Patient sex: F
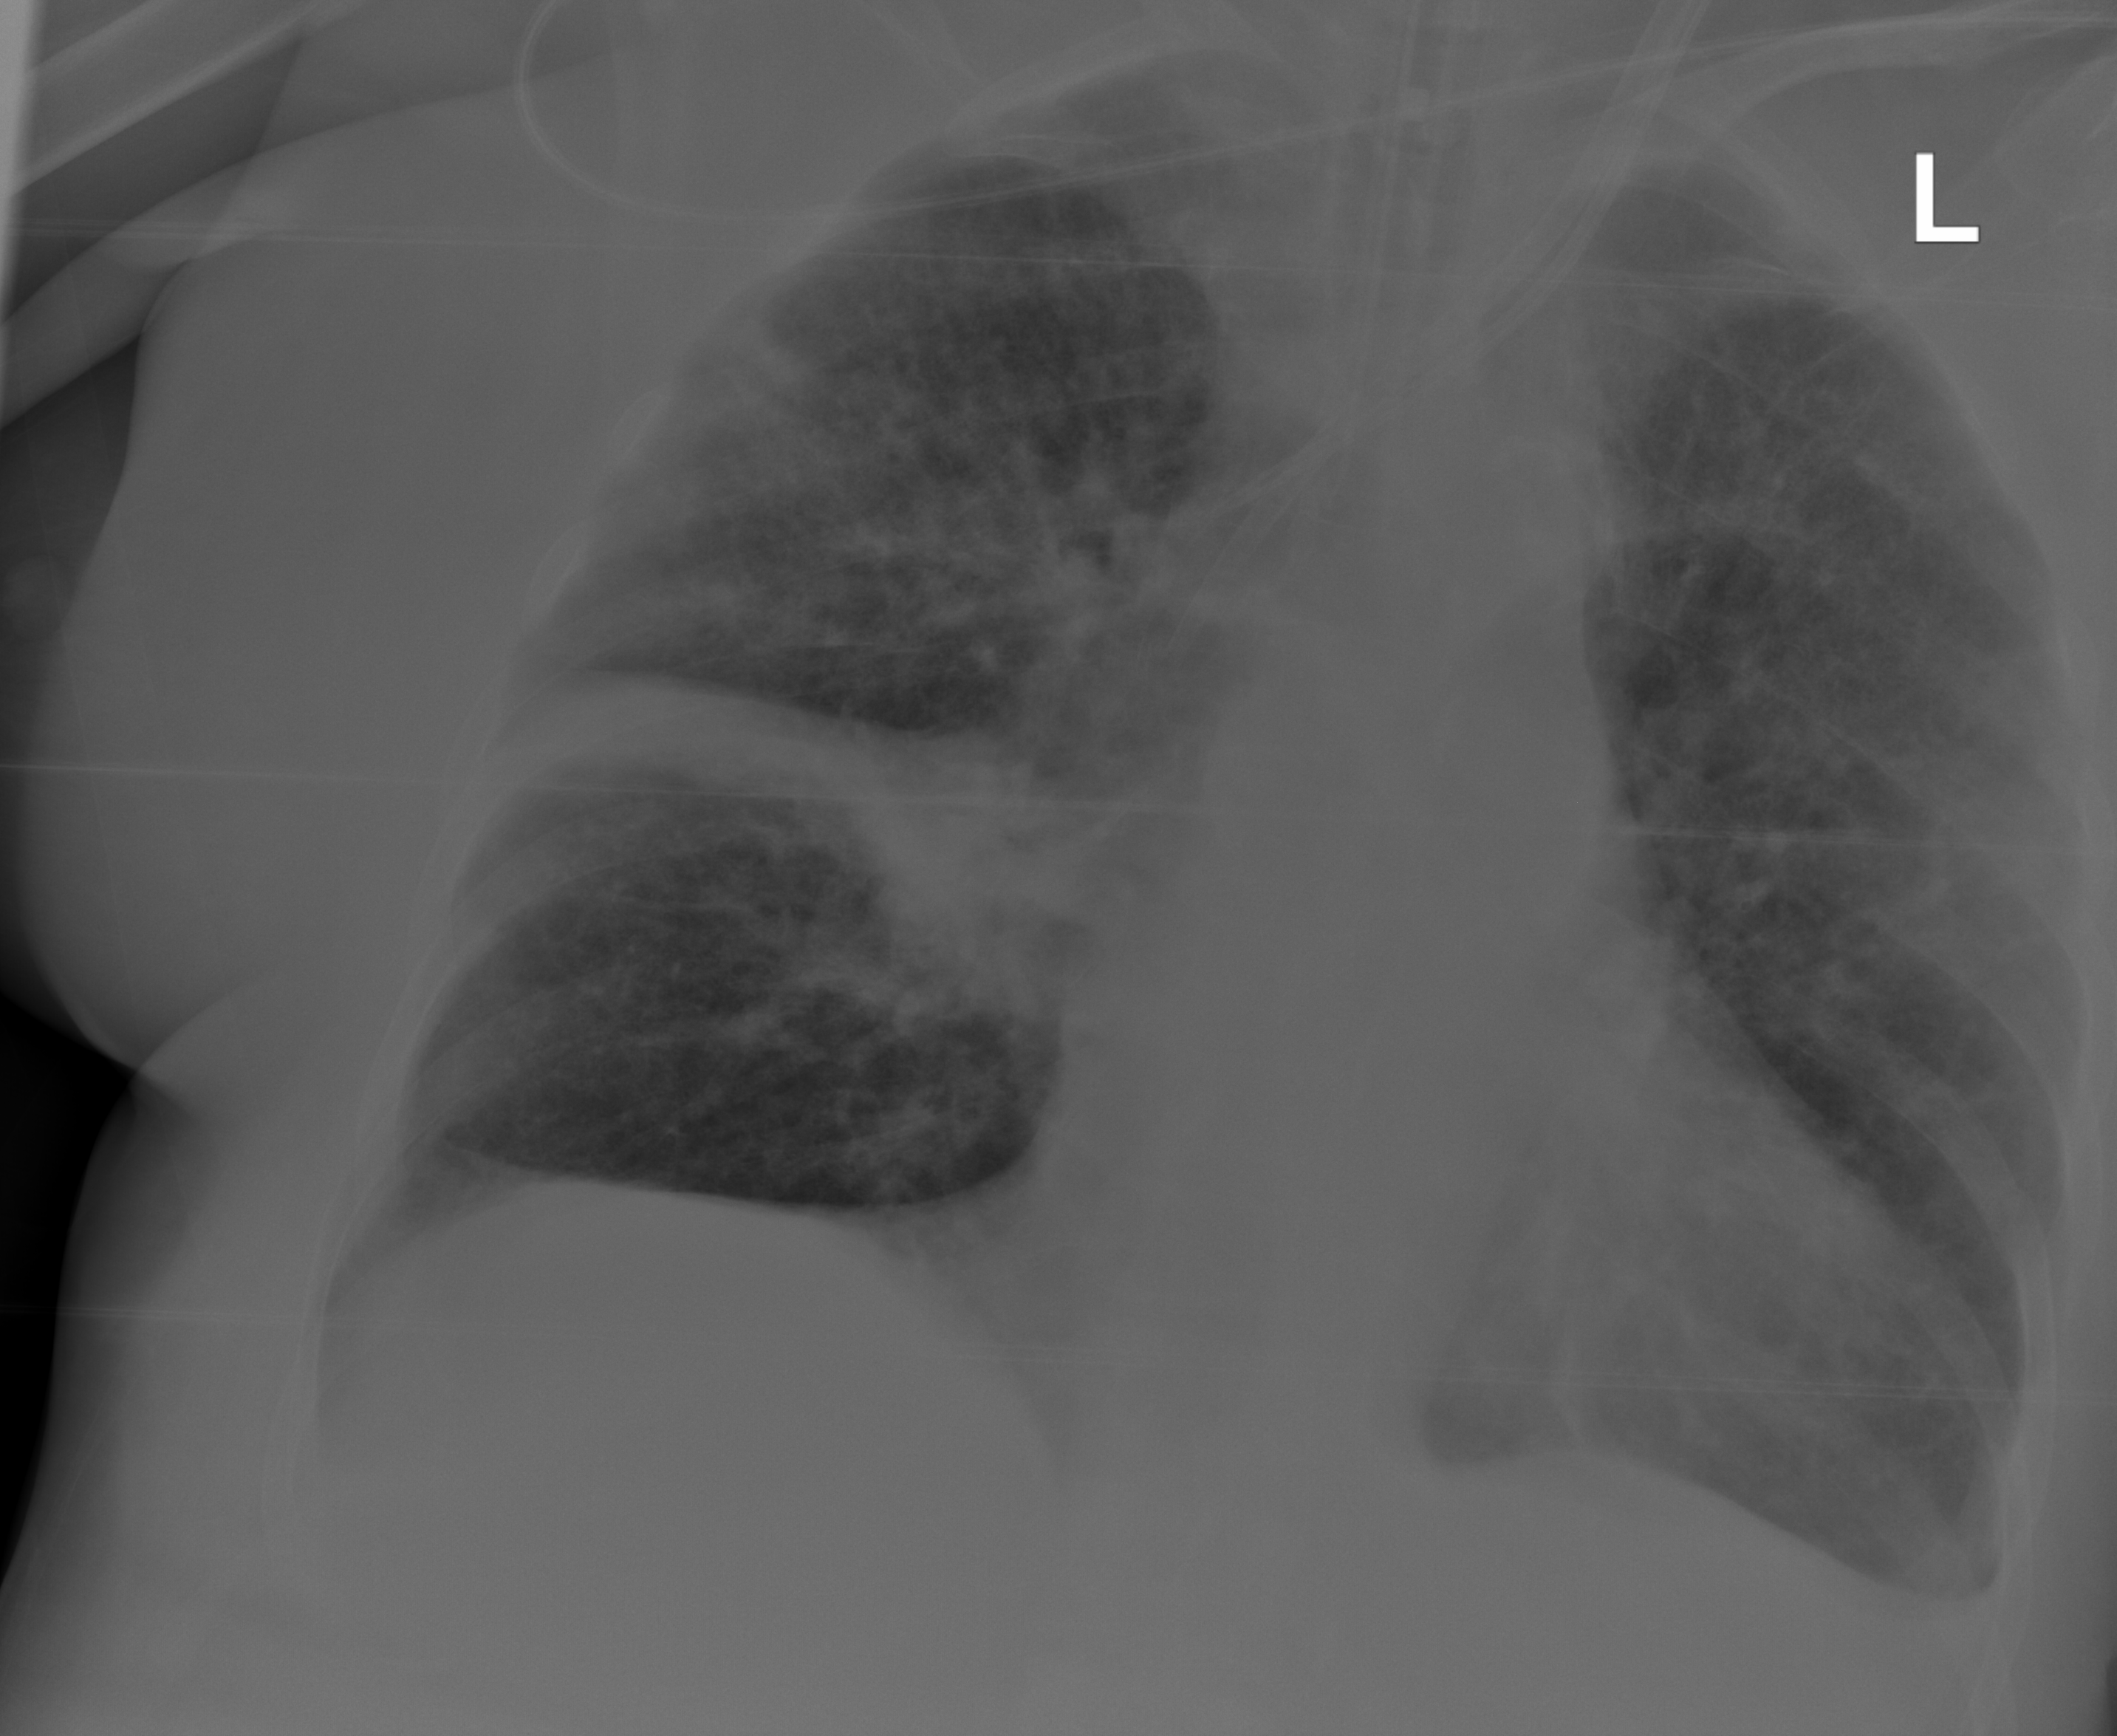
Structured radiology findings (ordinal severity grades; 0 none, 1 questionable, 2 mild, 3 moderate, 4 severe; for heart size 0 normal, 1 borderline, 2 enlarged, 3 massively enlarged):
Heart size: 1
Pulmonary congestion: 0
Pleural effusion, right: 0
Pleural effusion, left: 2
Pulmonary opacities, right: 2
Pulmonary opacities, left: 2
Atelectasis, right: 2
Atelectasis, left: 2